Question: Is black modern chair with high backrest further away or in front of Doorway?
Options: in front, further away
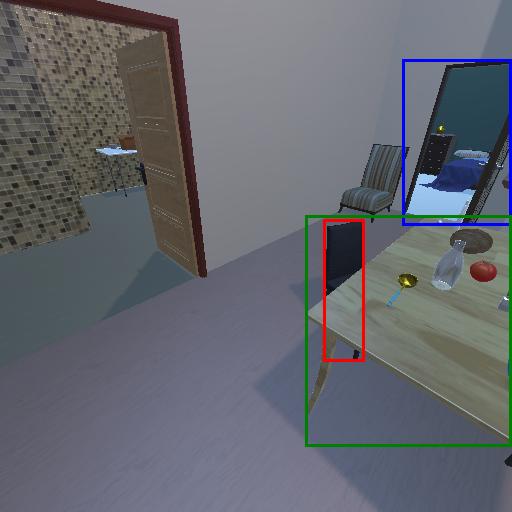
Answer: in front